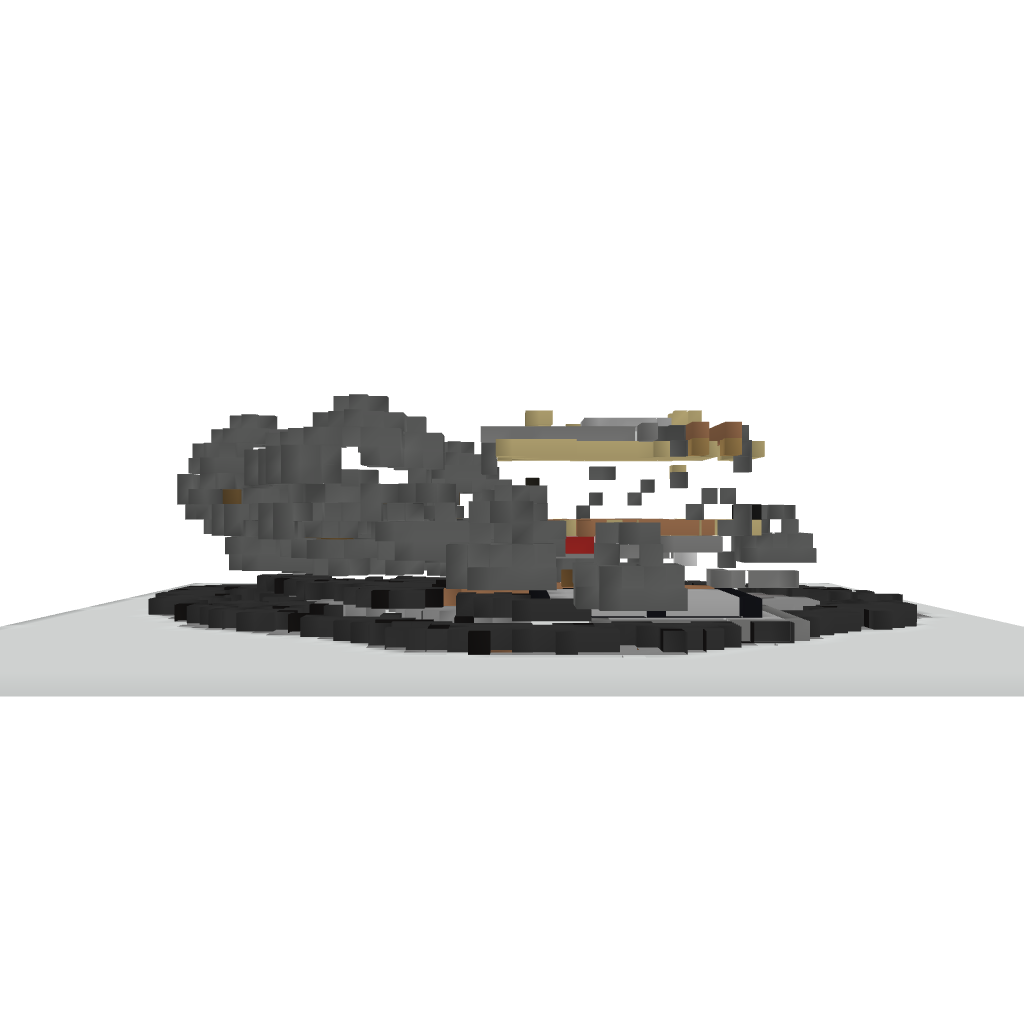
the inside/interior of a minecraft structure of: Luxury House #3